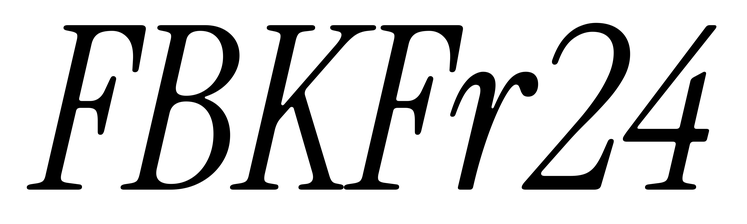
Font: InstrumentSerif-Italic